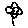
Label: flower